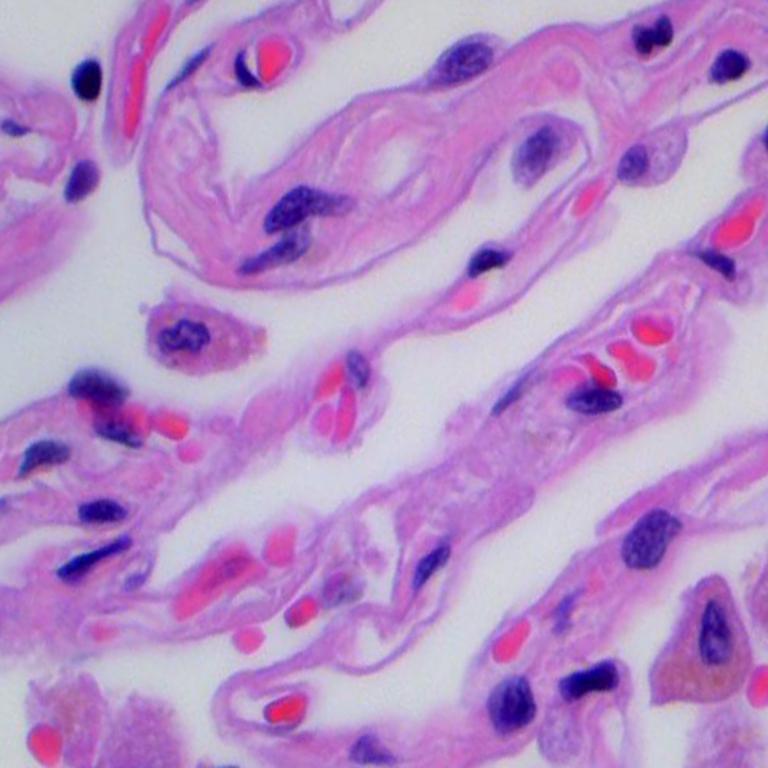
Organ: lung
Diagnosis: benign